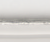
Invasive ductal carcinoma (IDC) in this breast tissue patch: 0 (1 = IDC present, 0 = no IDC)